Question: When trying to use json_encode from arrays in foreach() the data moves in to the next values, for example:
I have this table which is coming from the same query + php:

when using json_encode to try and fit this tables data in to highcharts, my outcome is like this:
'''
[{"name":"User1","data":[0,2,0,0]},{"name":"User2","data":[0,2,0,0,2,0,2,4]}]
'''
So it's moving User1's data in to User2's
My desired outcome would be:
'''
[{"name":"User1","data":[0,2,0,0]},{"name":"User2","data":[2,0,2,4]}]
'''
This is my code:
'''
$uniqueHours = array();
$series = array();
$data = array();
foreach ($pdo->query("SELECT DATEPART(HOUR, AL.EndDateTime) AS 'EndHour'
FROM ActivityLog AL
WHERE
".$where."
ORDER BY AL.EndDateTime, 'EndHour' DESC") as $row)
{
if ( in_array($row['EndHour'], $uniqueHours) ) {
continue;
}
$uniqueHours[] = $row['EndHour'];
}
$ODsql = "SELECT * FROM Users";
foreach ($pdo->query($ODsql) as $row)
{
echo '<tr>';
$SCardNumber = $row['CardNumber'];
$SEmployeeName = $row['Username'];
echo '<td>'.$SEmployeeName.'</td>';
$chartValues = "";
foreach($uniqueHours as $hour)
{
$countSQL= $pdo->prepare("SELECT DISTINCT(COUNT(AL.TerminalNumber)) AS TOTALS
FROM ActivityLog AL, WavePick WP
WHERE AL.TransactionType = 'SPK' AND WP.PickedQty > 0
AND DATEPART(HOUR, AL.EndDateTime) = ".$hour."
AND AL.StartDateTime >= '".$StartDate." 00:00:00.000' AND AL.EndDateTime <= '".$StartDate." 23:59:59.000'
AND AL.OrderNumber = WP.OrderNumber
AND AL.CardNumber = '".$SCardNumber."'
");
$countSQL->execute();
$result = $countSQL->fetch(PDO::FETCH_OBJ);
$row_count = $result->TOTALS;
$totals[] = $result->TOTALS;
echo '<td>'.$row_count.'</td>';
}
echo '</tr>';
$series['name'] = $SEmployeeName;
$series['data'] = $totals;
array_push($data,$series);
}
'''
I haven't actually put this in to the chart yet because the data is invalid.
I am using this to return the outcome:
'''
echo "<div class='well'>";
print json_encode($results, JSON_NUMERIC_CHECK);
echo "</div>";
'''
How can I make this data show only for each user it is linked to?
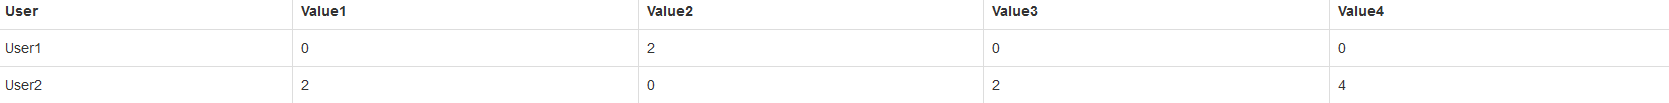
Answer: Before this loop:
'''
foreach($uniqueHours as $hour)
'''
empty $total array with
'''
$total=array();
foreach($uniqueHours as $hour)
'''